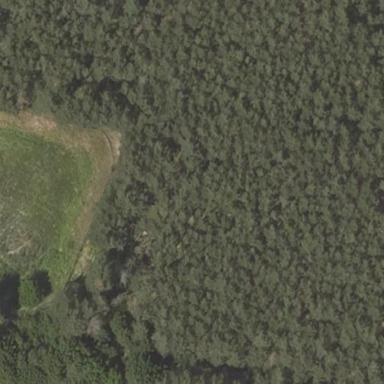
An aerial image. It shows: Mixed woodland with various types of leaves.